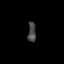
Tissue: prostate
Cell type: T cells
Senescence score: 0.7213
Nuclear area (px): 154
Mean DAPI intensity: 71.74